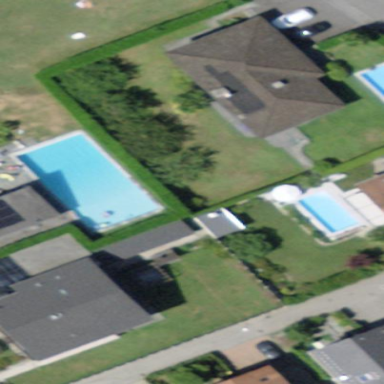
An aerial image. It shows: Swimming pool located in leisure land.